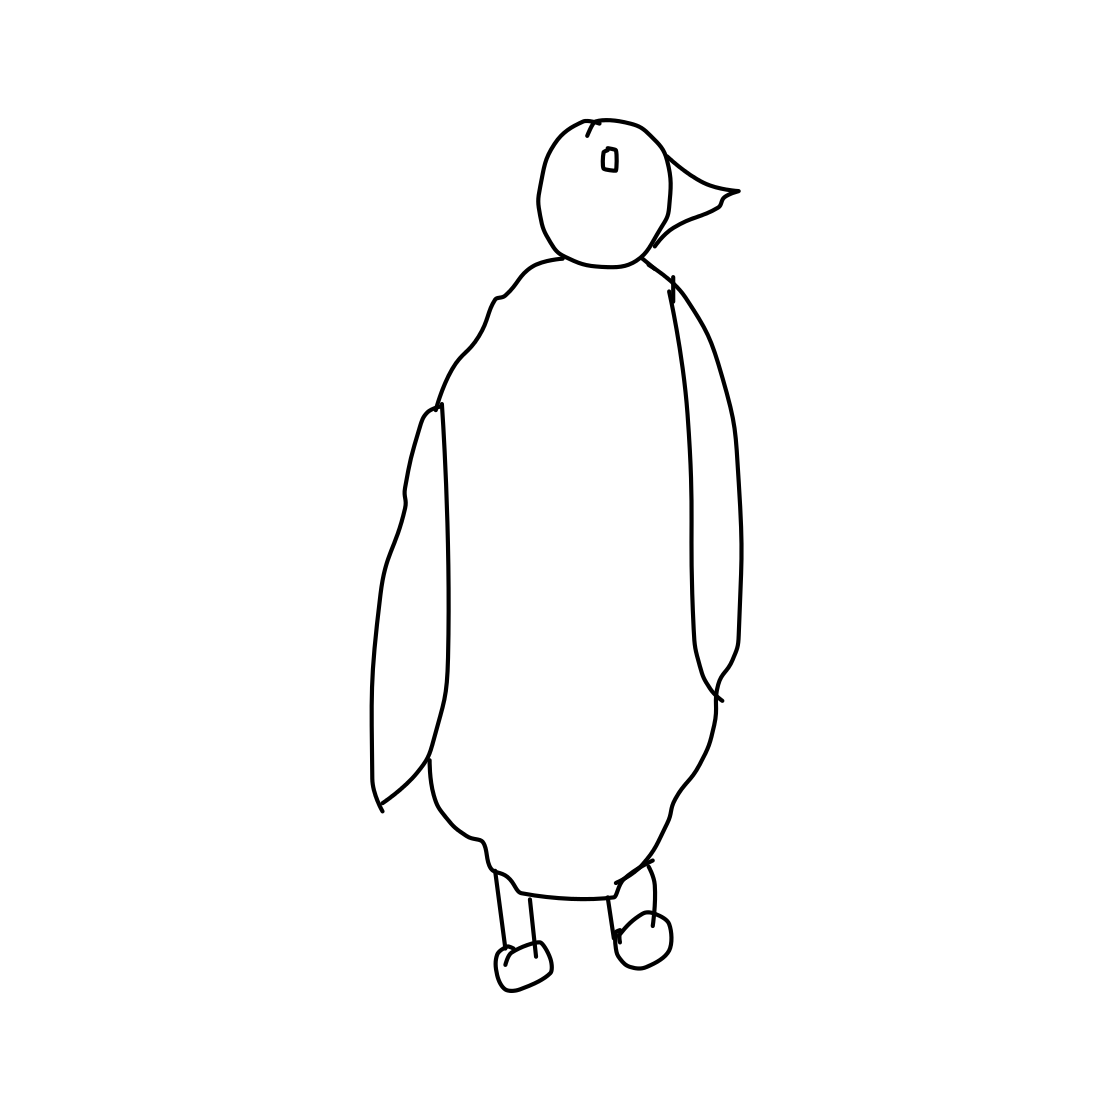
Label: penguin